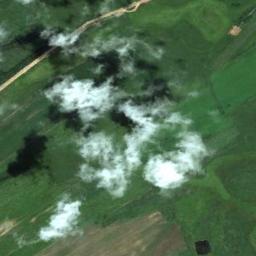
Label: cloud